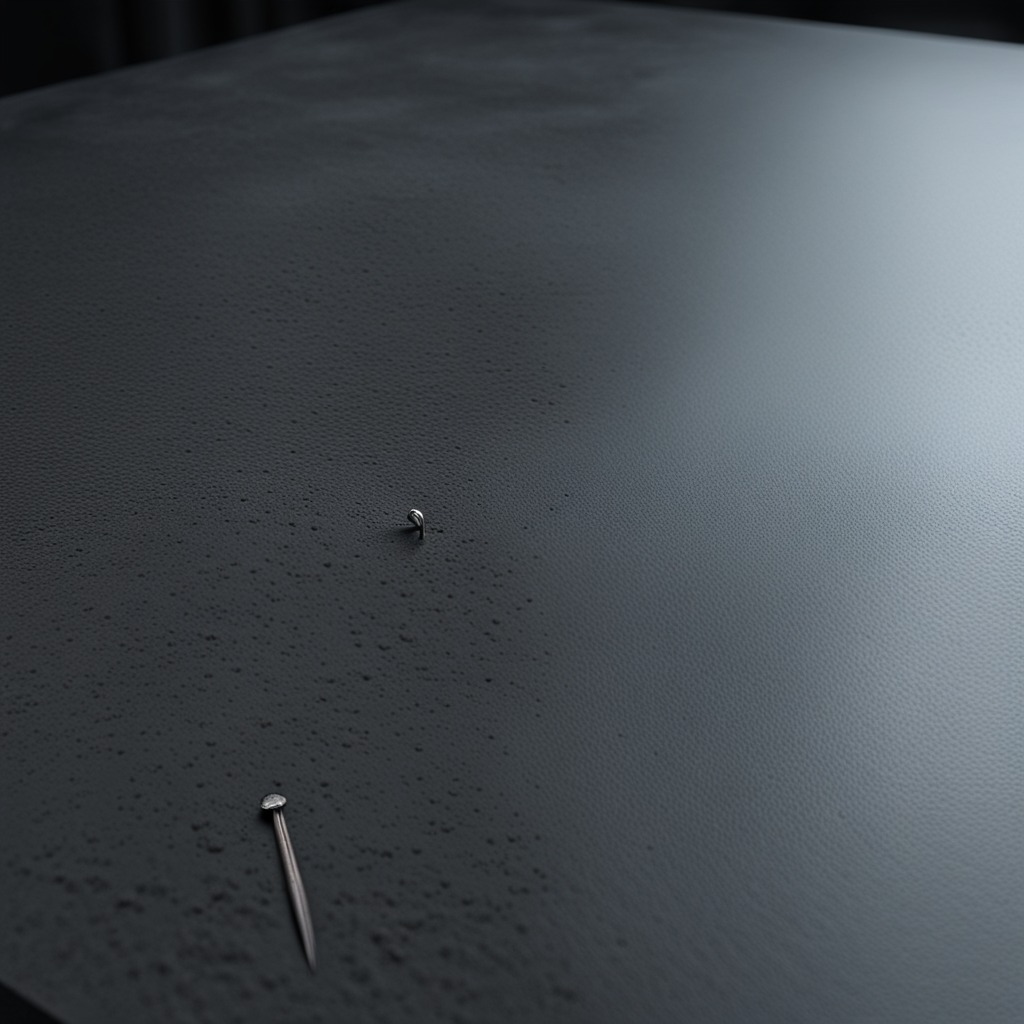
An iron nail lies on a clean granite table inside a workshop at night dim ambient light soft shadows worn but